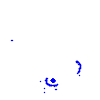
Particle: kaon